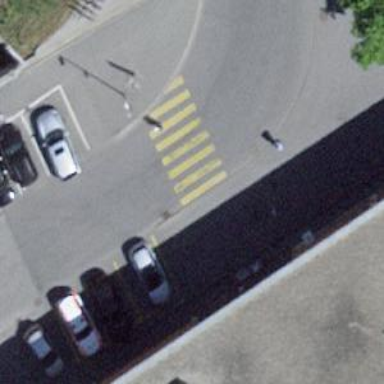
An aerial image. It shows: Marked crossing on the road.